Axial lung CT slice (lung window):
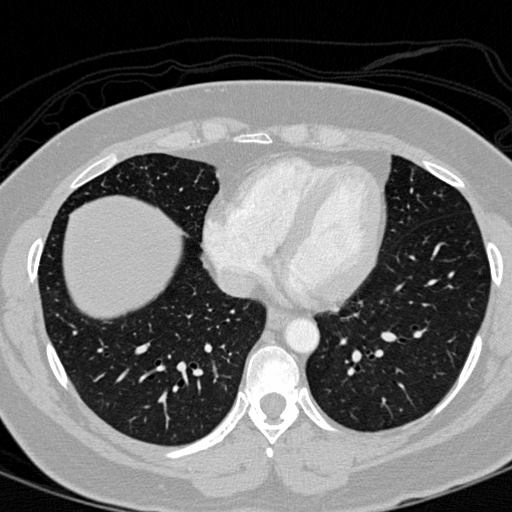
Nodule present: no